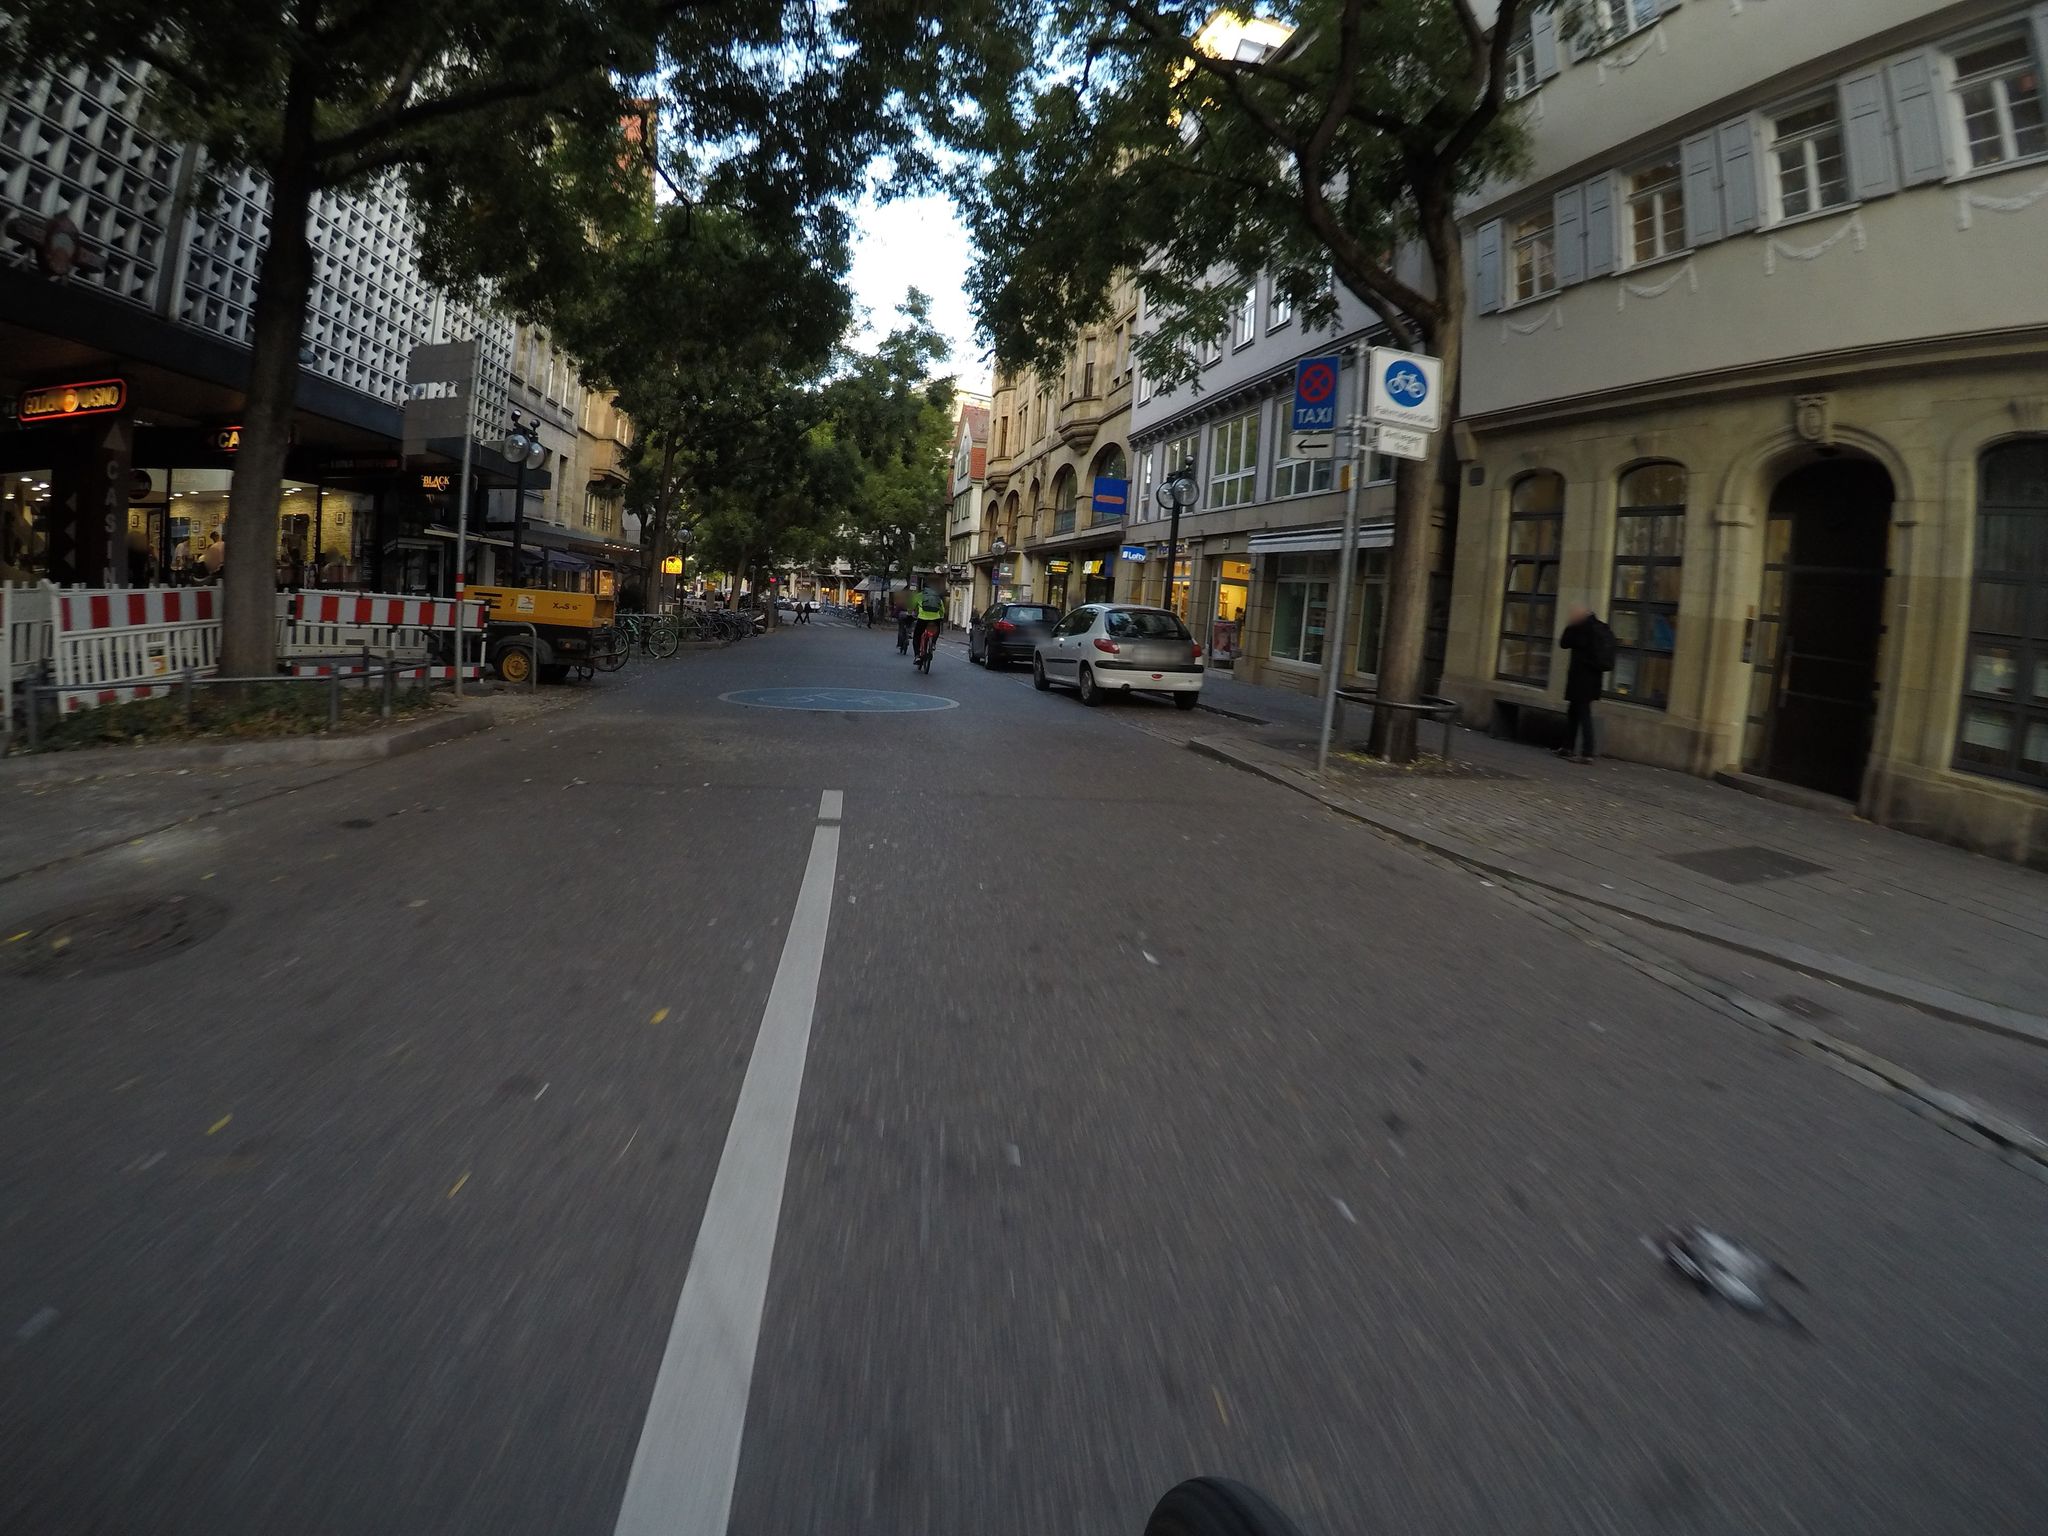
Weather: clear
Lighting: day
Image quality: good
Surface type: driving surface
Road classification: residential
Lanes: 2
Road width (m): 6
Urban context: urban centre
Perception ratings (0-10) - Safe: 6.5, Lively: 9.56, Beautiful: 7.51, Boring: 1.36, Depressing: 3.36, Wealthy: 5.76